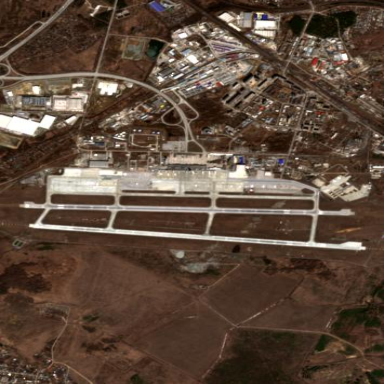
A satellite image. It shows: International aerodrome airport.